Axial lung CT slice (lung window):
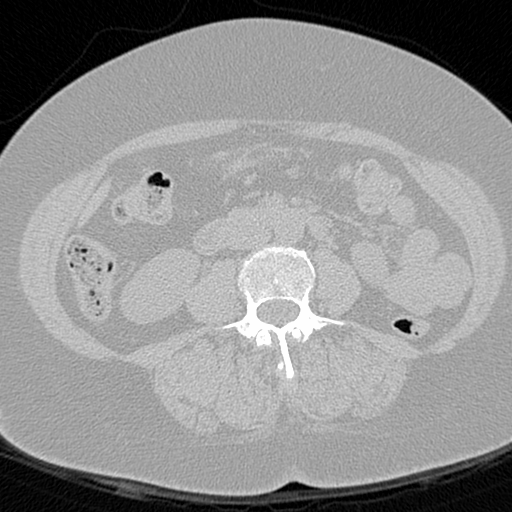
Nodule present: no